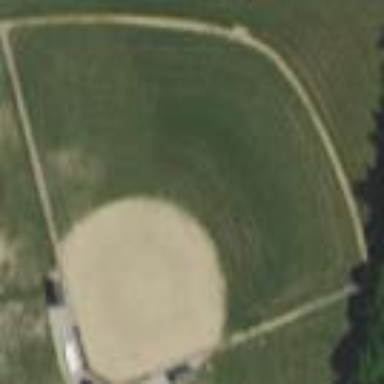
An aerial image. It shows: Baseball pitch for leisure land.